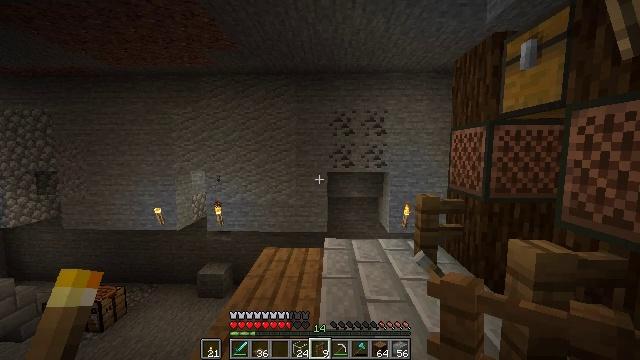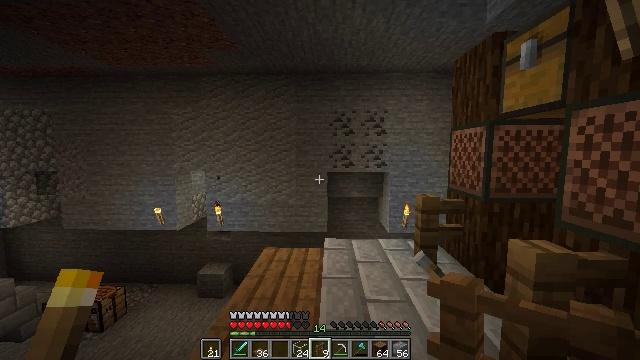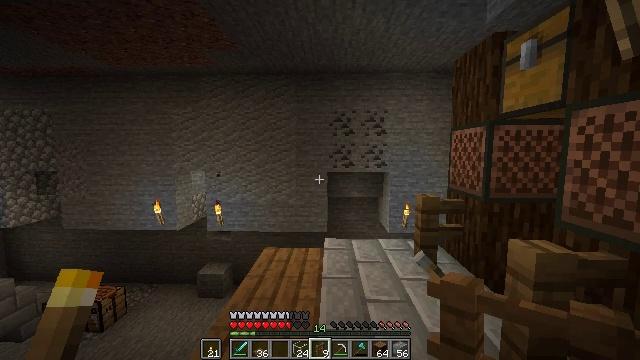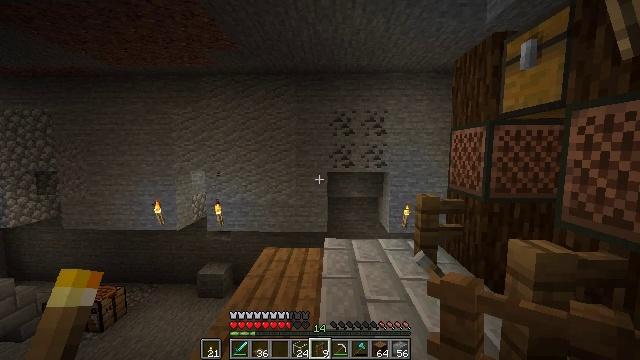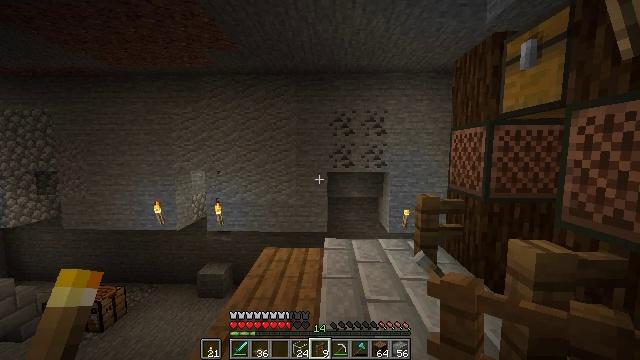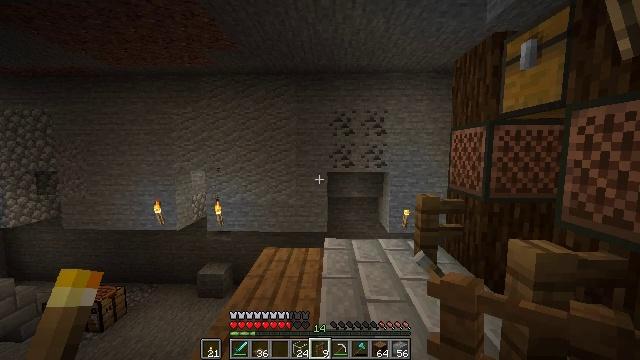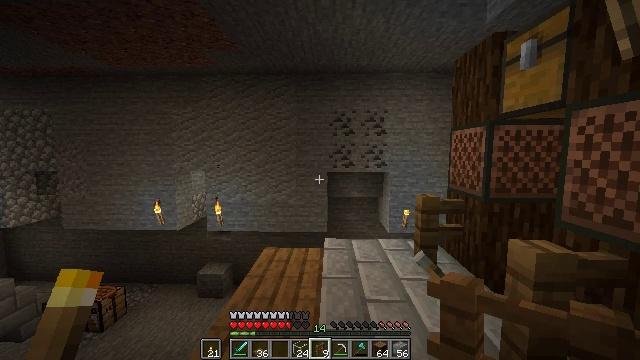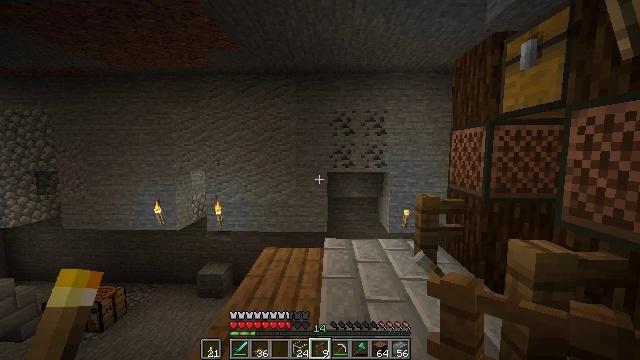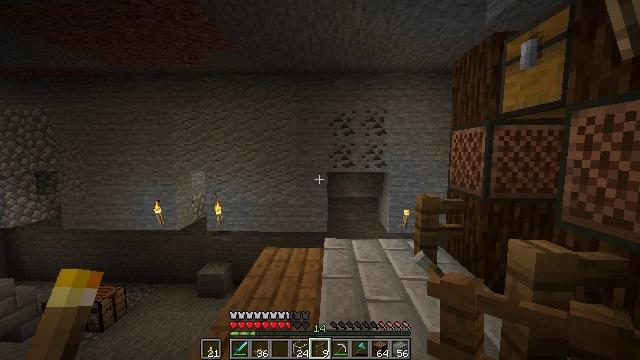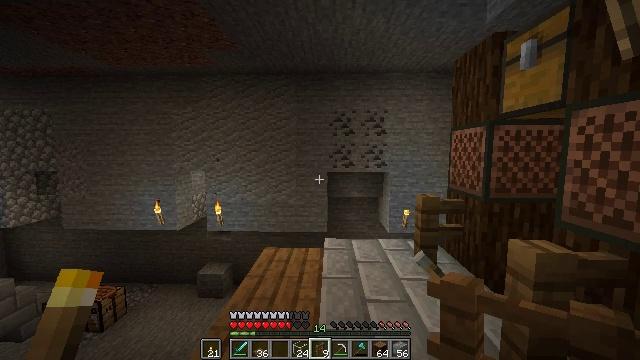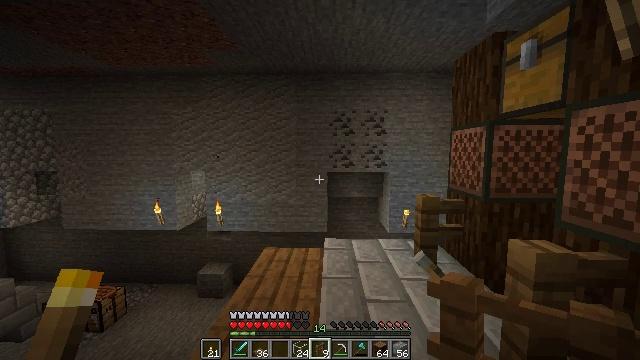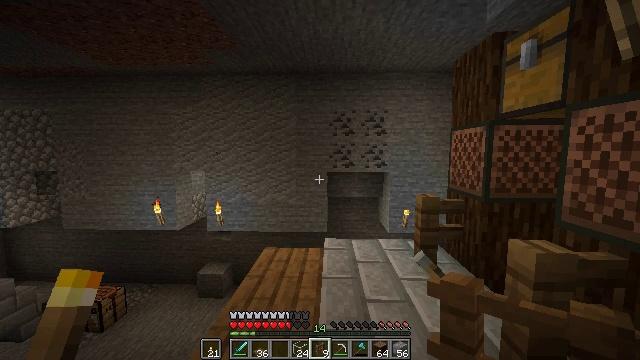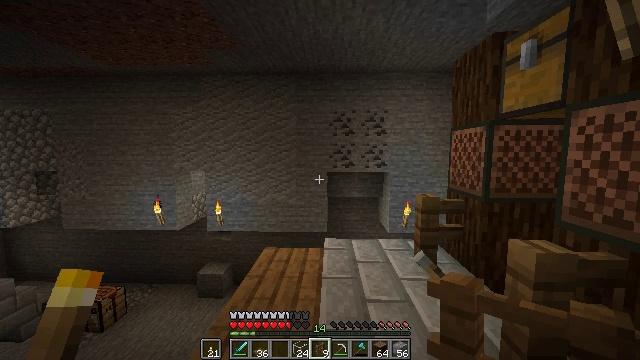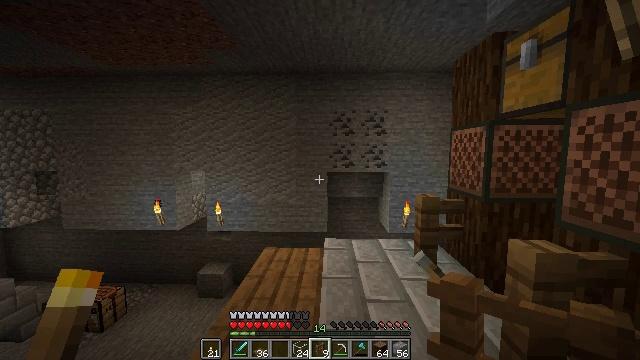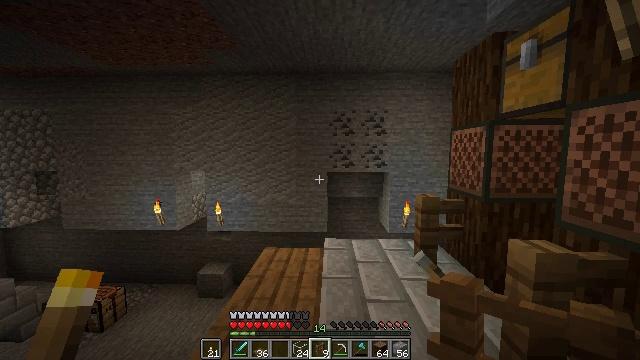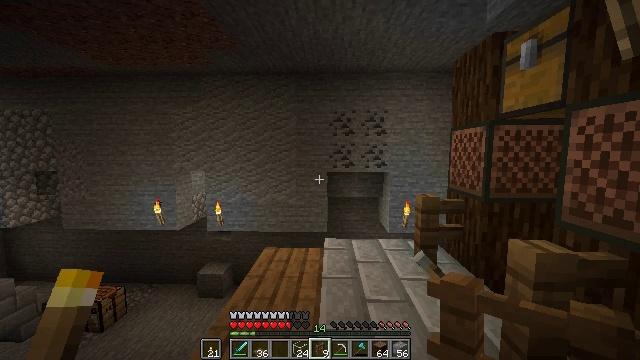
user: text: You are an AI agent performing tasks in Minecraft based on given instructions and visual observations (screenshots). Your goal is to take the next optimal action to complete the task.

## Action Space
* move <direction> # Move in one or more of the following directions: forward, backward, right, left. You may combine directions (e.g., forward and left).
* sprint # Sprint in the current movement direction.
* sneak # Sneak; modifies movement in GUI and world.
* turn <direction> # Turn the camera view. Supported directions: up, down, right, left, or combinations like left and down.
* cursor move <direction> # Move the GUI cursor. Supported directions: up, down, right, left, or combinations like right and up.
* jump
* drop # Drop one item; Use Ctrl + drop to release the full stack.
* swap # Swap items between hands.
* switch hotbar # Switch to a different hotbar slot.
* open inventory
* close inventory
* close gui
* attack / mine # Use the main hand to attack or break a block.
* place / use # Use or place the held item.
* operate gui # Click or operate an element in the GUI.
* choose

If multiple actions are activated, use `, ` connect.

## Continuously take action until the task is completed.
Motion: motion action
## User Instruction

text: Use the crafting grid to obtain spruce stairs from planks.
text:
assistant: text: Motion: no_op
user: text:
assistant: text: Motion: no_op
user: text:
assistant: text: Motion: no_op
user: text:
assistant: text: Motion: no_op
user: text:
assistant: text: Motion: no_op
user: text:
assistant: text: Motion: no_op
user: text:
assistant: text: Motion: no_op
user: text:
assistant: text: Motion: no_op
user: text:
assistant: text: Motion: no_op
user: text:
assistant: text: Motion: no_op
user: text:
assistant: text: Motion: no_op
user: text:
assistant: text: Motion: no_op
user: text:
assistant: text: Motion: no_op
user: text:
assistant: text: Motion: no_op
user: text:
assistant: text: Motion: no_op
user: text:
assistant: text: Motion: no_op
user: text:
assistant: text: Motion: no_op
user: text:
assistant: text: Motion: no_op
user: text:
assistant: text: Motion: no_op
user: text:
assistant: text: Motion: no_op
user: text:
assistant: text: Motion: no_op
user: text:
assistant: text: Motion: no_op
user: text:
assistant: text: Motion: no_op
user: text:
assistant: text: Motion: no_op
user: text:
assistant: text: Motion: no_op
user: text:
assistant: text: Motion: no_op
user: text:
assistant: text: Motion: no_op
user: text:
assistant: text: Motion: no_op
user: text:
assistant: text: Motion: no_op
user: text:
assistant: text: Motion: no_op